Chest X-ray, PA view. Patient: 44 years old, sex F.
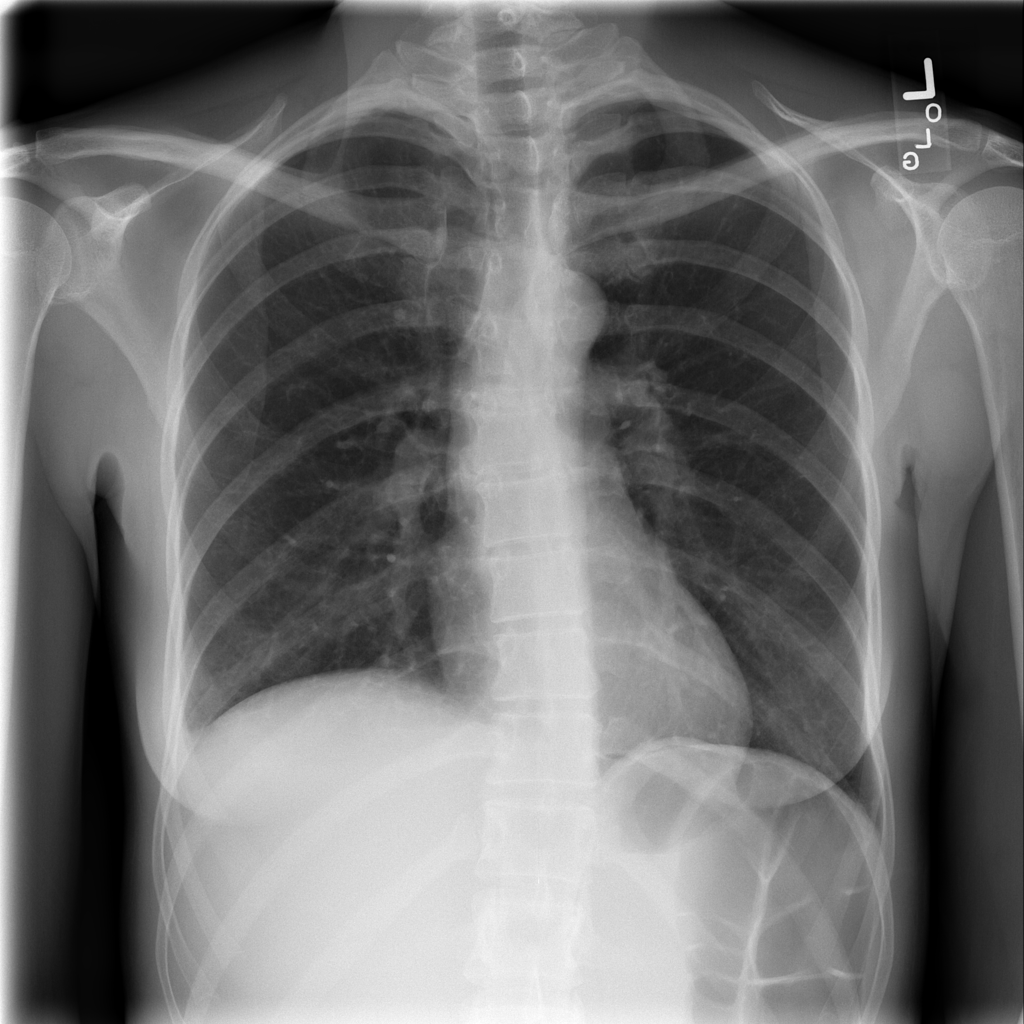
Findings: No Finding